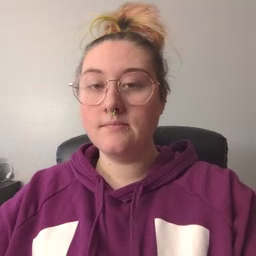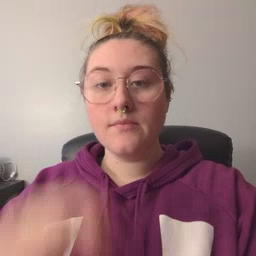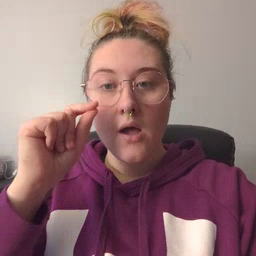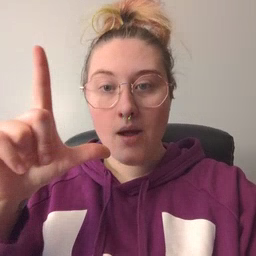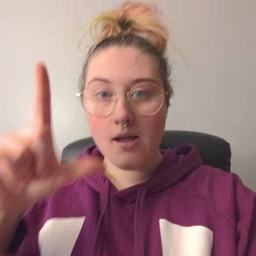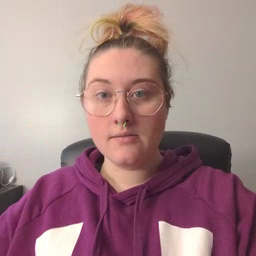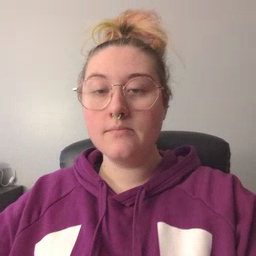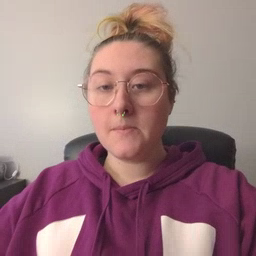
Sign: awake